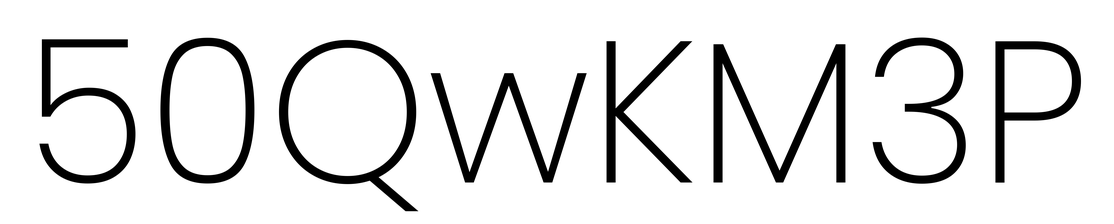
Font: Poppins-ExtraLight